Field crop: tomato
Growth stage: 1
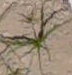
Species: cyperus